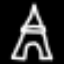
Label: The Eiffel Tower